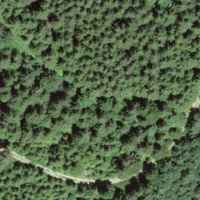
EUNIS habitat code: 43
Species observed at this site:
Silene dioica